Field crop: maize
Growth stage: 1
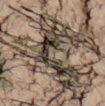
Species: lolium